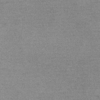
Label: dusty